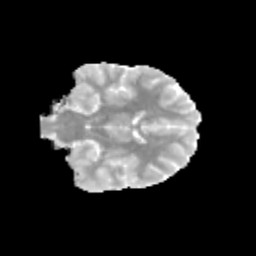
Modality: MD
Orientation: coronal
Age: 13
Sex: male
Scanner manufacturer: siemens
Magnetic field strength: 3 T
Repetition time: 3.8 s
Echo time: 0.07 s